Question: # Description of the problem
FFT can be used to compute cross-correlation between two signals or images. To determine the delay or lag between two signals and , it suffices to locate the peak of:
'IFFT(FFT(A)*conjugate(FFT(B)))'
However, the amplitude of the peak is related to the amplitude of the frequency spectra of the individual signals. Thus to determine the <URL>, the amplitude of this peak must be scaled by the total energy in the two signals.
One way to do this is to <URL>. This gives a reasonable approximation of , especially when the delay between samples is small, but not the exact value.
I thought the reason for this error was that the Pearson correlation is only defined for the overlapping portions of the signal, whereas the normalization factor (the geometric mean of the two autocorrelation peaks) includes contributions from the non-overlapping portions. I considered two approaches for fixing this and producing an exact value for via FFT. In the first (called 'rho_exact_1' below), I trimmed the samples down to their overlapping portions and computed the normalization factor from those. In the second (called 'rho_exact_2' below), I computed the fraction of the measurements contained in the overlapping portion of the signals and multiplied the full-autocorrelation-normalization factor by that fraction.
Neither works! The figure below shows plots of the three approaches for calculating Pearson's using DFT-based cross-correlation. Only the region of the cross-correlation peak is shown. Each estimate is close to the correct value of 1.0, but not equal to it.

The code I used to perform the calculations is below. I used a simple sine wave as an example signal. I noticed that if I use a square-wave (w/ duty cycle not necessarily 50%) the approaches' errors change.
Can somebody explain what's going on?
# A working example
'''
import numpy as np
from matplotlib import pyplot as plt
# make a time vector w/ 256 points
# and a source signal
N_cycles = 10.0
N_points = 256.0
t = np.arange(0,N_cycles*np.pi,np.pi*N_cycles/N_points)
signal = np.sin(t)
use_rect = False
if use_rect:
threshold = -0.75
signal[np.where(signal>=threshold)]=1.0
signal[np.where(signal<threshold)]=-1.0
# normalize the signal (not technically
# necessary for this example, but required
# for measuring correlation of physically
# different signals)
signal = signal/signal.std()
# generate two samples of the signal
# with a temporal offset:
N = 128
offset = 5
sample_1 = signal[:N]
sample_2 = signal[offset:N+offset]
# determine the offset through cross-
# correlation
xc_num = np.abs(np.fft.ifft(np.fft.fft(sample_1)*np.fft.fft(sample_2).conjugate()))
offset_estimate = np.argmax(xc_num)
if offset_estimate>N//2:
offset_estimate = offset_estimate - N
# for an approximate estimate of Pearson's
# correlation, we normalize by the RMS
# of individual autocorrelations:
autocorrelation_1 = np.abs(np.fft.ifft(np.fft.fft(sample_1)*np.fft.fft(sample_1).conjugate()))
autocorrelation_2 = np.abs(np.fft.ifft(np.fft.fft(sample_2)*np.fft.fft(sample_2).conjugate()))
xc_denom_approx = np.sqrt(np.max(autocorrelation_1))*np.sqrt(np.max(autocorrelation_2))
rho_approx = xc_num/xc_denom_approx
print 'rho_approx',np.max(rho_approx)
# this is an approximation because we've
# included autocorrelation of the whole samples
# instead of just the overlapping portion;
# using cropped versions of the samples should
# yield the correct correlation:
sample_1_cropped = sample_1[offset:]
sample_2_cropped = sample_2[:-offset]
# these should be identical vectors:
assert np.all(sample_1_cropped==sample_2_cropped)
# compute autocorrelations of cropped samples
# and corresponding value for rho
autocorrelation_1_cropped = np.abs(np.fft.ifft(np.fft.fft(sample_1_cropped)*np.fft.fft(sample_1_cropped).conjugate()))
autocorrelation_2_cropped = np.abs(np.fft.ifft(np.fft.fft(sample_2_cropped)*np.fft.fft(sample_2_cropped).conjugate()))
xc_denom_exact_1 = np.sqrt(np.max(autocorrelation_1_cropped))*np.sqrt(np.max(autocorrelation_2_cropped))
rho_exact_1 = xc_num/xc_denom_exact_1
print 'rho_exact_1',np.max(rho_exact_1)
# alternatively we could try to use the
# whole sample autocorrelations and just
# scale by the number of pixels used to
# compute the numerator:
scaling_factor = float(len(sample_1_cropped))/float(len(sample_1))
rho_exact_2 = xc_num/(xc_denom_approx*scaling_factor)
print 'rho_exact_2',np.max(rho_exact_2)
# finally a sanity check: is rho actually 1.0
# for the two signals:
rho_corrcoef = np.corrcoef(sample_1_cropped,sample_2_cropped)[0,1]
print 'rho_corrcoef',rho_corrcoef
x = np.arange(len(rho_approx))
plt.plot(x,rho_approx,label='FFT rho_approx')
plt.plot(x,rho_exact_1,label='FFT rho_exact_1')
plt.plot(x,rho_exact_2,label='FFT rho_exact_2')
plt.plot(x,np.ones(len(x))*rho_corrcoef,'k--',label='Pearson rho')
plt.legend()
plt.ylim((.75,1.25))
plt.xlim((0,20))
plt.show()
'''
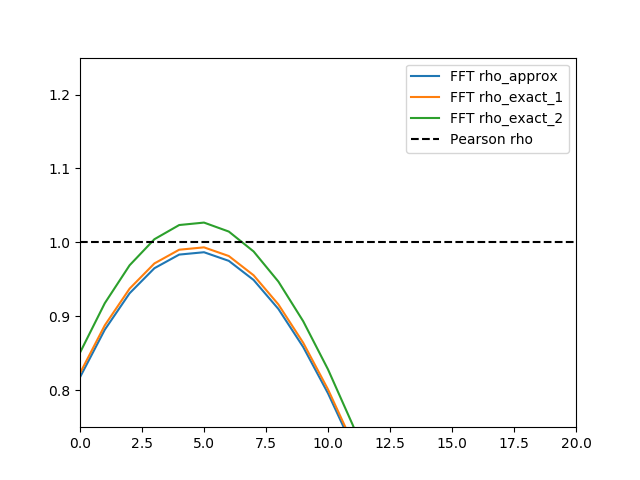
Answer: The normalised cross correlation between two N-periodic discrete signals F and G is defined as:

Since the numerator is a dot product between two vectors (F and G_x) and the denominator is the product of the norm of these two vectors, the scalar r_x must indeed lie between -1 and +1 and it is the cosinus of the angle between the vectors (See <URL>. If the vector F and G_x are aligned, then r_x=1. If r_x=1, then the vector F and G_x are aligned due to the triangular inequality. To ensure these properties, the vectors at the numerator must match those at the denominator.
All numerators can be computed at once by using the Discrete Fourier Transform. Indeed, that transform turns the convolution into pointwise products in the Fourier space. Here is why the different estimated normalized cross correlations are not 1 in the tests you performed.
1. For the first test "approx", sample_1 and sample_2 are both extracted from a periodic signal. Both are of the same length, but the length is not a multiple of the period as it is 2.5 periods (5pi) (figure below). As a result, since the dft performs the correlation as if they where periodic signals, it is found that sample_1 and sample_2 are not perfectly correlated and r_x<1.
2. For the second test rho_exact_1, the convolution is performed on signals of length N=128, but the norms at the denominator are computed on truncated vectors of size N-offset=128-5. As a result, the properties of r_x are lost. In addition, it must be noticed that the proposed convolution and norms are not normalized: the computed norms and convolution product are globally proportionnal to the number of points of the considered vectors. As a result, the norms of the truncated vectors are slightly lower compared to the previous case and r_x increases: values larger that 1 are likely encountered as the offset increases.
3. For the third test rho_exact_2, a scaling factor is introduced to try to correct the first test: the properties of r_x are also lost and values larger than one can be encountered as the scaling factor is larger than one.
Nevertheless, the function 'corrcoef()' of numpy actually computes a r_x equal to 1 for the truncated signals. Indeed, these signals are perfectly identical! The same result can be obtained using DFTs:
'''
xc_num_cropped = np.abs(np.fft.ifft(np.fft.fft(sample_1_cropped)*np.fft.fft(sample_2_cropped).conjugate()))
autocorrelation_1_cropped = np.abs(np.fft.ifft(np.fft.fft(sample_1_cropped)*np.fft.fft(sample_1_cropped).conjugate()))
autocorrelation_2_cropped = np.abs(np.fft.ifft(np.fft.fft(sample_2_cropped)*np.fft.fft(sample_2_cropped).conjugate()))
xc_denom_exact_11 = np.sqrt(np.max(autocorrelation_1_cropped))*np.sqrt(np.max(autocorrelation_2_cropped))
rho_exact_11 = xc_num_cropped/xc_denom_exact_11
print 'rho_exact_11',np.max(rho_exact_11)
'''
To provide the user with a significant value for r_x, you can stick to the value provided by the first test, which can be lower than one for identical periodic signals if the length of the frame is not a multiple of the period. To correct this drawback, the estimated offset can also be retreived and used to build two cropped signals of the same length. The whole correlation procedure must be re-run to get a new value for r_x, which will not be plaged by the fact that the length of the cropped frame is not a multiple of the period.
Lastly, if the DFT is a very efficient way to compute the convolution at the numerator for all values of x at once, the denominator can be efficiently computed as 2-norms of vector, using 'numpy.linalg.norm'. Since the argmax(r_x) for the cropped signals will likely be zero if the first correlation was successful, it could be sufficient to compute r_0 using a dot product 'sample_1_cropped.dot(sample_2_cropped).